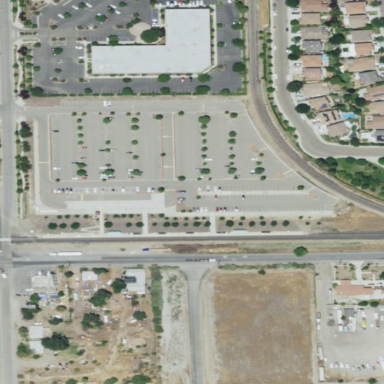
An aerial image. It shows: Footway area.